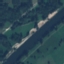
Label: River